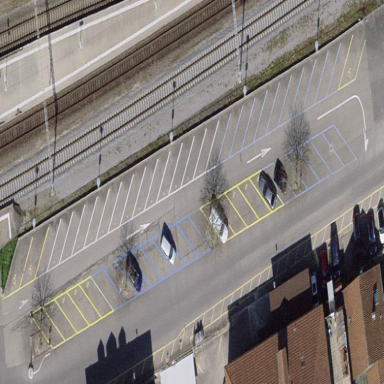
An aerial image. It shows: Parking area with surface.